Question: I want to build this layout:

Which consists of a label, a text field, 2 buttons and a variable height text area (from 1 row to 40+ rows). I am trying to use a 'GridBagLayout' with no success. Buttons are on top of each other, I don't know how to set the size of each element and there is no space between them. Here is the code until now:
'''
GridBagLayout gridbag = new GridBagLayout();
this.setLayout(gridbag);
GridBagConstraints c = new GridBagConstraints();
c.fill = GridBagConstraints.HORIZONTAL;
c.gridx = 0;
c.gridy = 0;
c.gridwidth = 4;
gridbag.setConstraints(lblGuidelines, c);
this.add(lblGuidelines);
c.gridx = 0;
c.gridy = 1;
c.gridwidth = 4;
gridbag.setConstraints(txtNumberInput, c);
this.add(txtNumberInput);
c.gridx = 0;
c.gridy = 2;
c.gridwidth = 2;
c.weightx = 0.5;
gridbag.setConstraints(btnCheck, c);
this.add(btnCheck);
c.gridx = 0;
c.gridy = 2;
c.gridwidth = 2;
c.weightx = 0.5;
gridbag.setConstraints(btnClear, c);
this.add(btnClear);
c.gridx = 0;
c.gridy = 3;
c.gridwidth = 4;
gridbag.setConstraints(textArea, c);
this.add(textArea);
'''
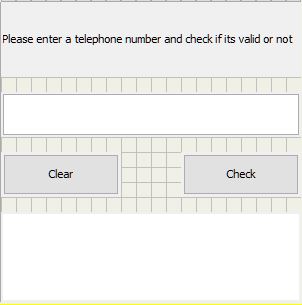
Answer: Something like...
<URL>
Basically, you need to set the 'gridx' position for the second button to be '1' and not '0'. Also, it's pointless to specify a 'gridwidth' where the columns don't exist, it can cause issues, but mostly, those columns will have a virtual width of '0', so won't count for much
'''
GridBagLayout gridbag = new GridBagLayout();
this.setLayout(gridbag);
GridBagConstraints c = new GridBagConstraints();
c.fill = GridBagConstraints.HORIZONTAL;
JLabel lblGuidelines = new JLabel("Please neter a telephone number and check if it's valid or not");
JTextField txtNumberInput = new JTextField(12);
JButton btnCheck = new JButton("Check");
JButton btnClear = new JButton("Clear");
JTextArea textArea = new JTextArea(20, 12);
c.gridx = 0;
c.gridy = 0;
c.gridwidth = 2;
c.insets = new Insets(8, 8, 8, 8);
c.weightx = 1;
this.add(lblGuidelines, c);
c.gridx = 0;
c.gridy = 1;
this.add(txtNumberInput, c);
c.gridx = 0;
c.gridy = 2;
c.gridwidth = 1;
c.weightx = 0.5;
this.add(btnCheck, c);
c.gridx = 1;
c.gridy = 2;
this.add(btnClear, c);
c.gridx = 0;
c.gridy = 3;
c.gridwidth = 2;
c.weightx = 1;
this.add(new JScrollPane(textArea), c);
'''